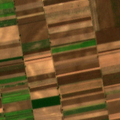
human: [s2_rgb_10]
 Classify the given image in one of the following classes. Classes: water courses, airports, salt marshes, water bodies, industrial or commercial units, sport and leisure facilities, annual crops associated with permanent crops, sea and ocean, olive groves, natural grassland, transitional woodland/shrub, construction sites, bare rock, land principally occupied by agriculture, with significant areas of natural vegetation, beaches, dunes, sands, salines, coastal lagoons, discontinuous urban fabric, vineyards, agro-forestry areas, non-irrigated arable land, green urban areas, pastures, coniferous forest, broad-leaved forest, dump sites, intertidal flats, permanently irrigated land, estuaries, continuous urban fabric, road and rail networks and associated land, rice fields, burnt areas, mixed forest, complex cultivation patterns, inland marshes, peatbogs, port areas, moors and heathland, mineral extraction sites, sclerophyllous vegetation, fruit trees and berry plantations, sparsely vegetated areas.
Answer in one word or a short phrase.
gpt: non-irrigated arable land